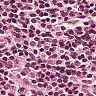
Metastatic tissue present: no